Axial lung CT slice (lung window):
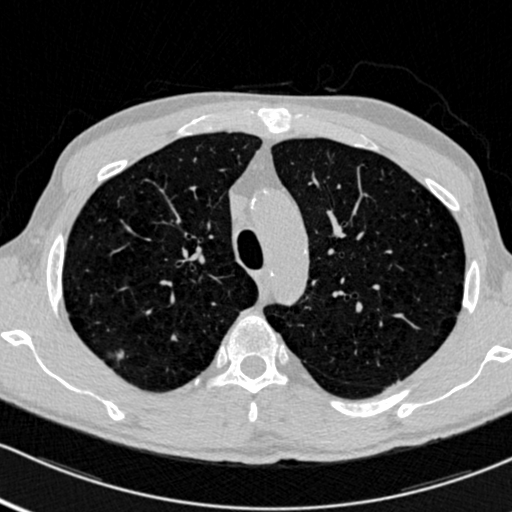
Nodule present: yes
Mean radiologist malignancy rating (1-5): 3.667